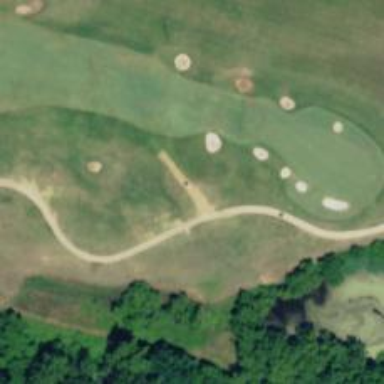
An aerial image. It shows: Path used for both walking and golf.